Question: (sorry I posted a very similar question earlier, but it looks like my original question was a little bit off)
Here is my code:
'''
$.ajax({
url: 'receive-country.php', //the script to call to get data
dataType: 'json', //data format
success: function(data) //on recieve of reply
{
var inputArray = data;
alert(data);
var test_data = {"af":16.63,"al":11.58,"dz":158.97};
jQuery('#vmap').vectorMap({
map: 'world_en',
backgroundColor: null,
color: '#ffffff',
hoverColor: '#eeeeee',
hoverOpacity: null,
selectedColor: '#dddddd',
values: test_data,
enableZoom: true,
showTooltip: true,
scaleColors: ['#C8EEFF', '#006491'],
normalizeFunction: 'polynomial'
});
}
});
'''
I am receiving via Ajax some 'data' that I want to display on my jQuery map '#vmap'. I created some 'test_data' that works great with the map, but I can't seem to get 'data' in the same format as 'test_data'.
I'm not sure exactly what array formatting 'data' is in, but when I alert it, it comes out as:
'''
US,7,US,9,US,10
'''
How can I change the formatting?
---
Here is the PHP page that sends the JSON data:
'''
$country_result = mysql_query("SELECT * FROM happiness ORDER BY id ASC");
$country_array = array();
while($row = mysql_fetch_array($country_result)) {
$country_array[] = array($row[4], $row[2]);
}
echo json_encode($country_array);
'''
Thanks!
Here is a screenshot of the console-log. I'm not sure how to read it exactly.

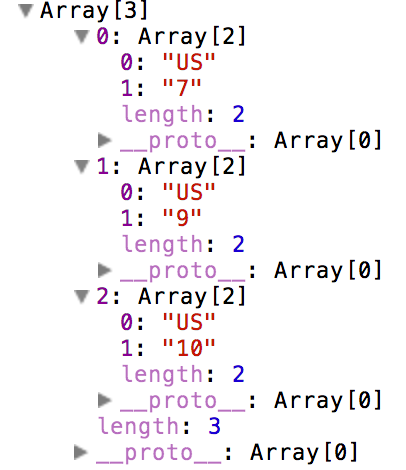
Answer: Judging from the PHP 'data' is most likely a two-dimensional array looking like this:
'''
[[US,7],[US,9],[US,10]]
'''
You could convert it into the other format this way:
'''
var newData = {};
for(var i=0; i<data.length; i++){
newData[data[i][0]] = data[i][1];
}
'''
EDIT: as other answers suggest, the thing to do is obviously to fix the PHP-side of the problem, not to work around it on the javascript side. I'm leaving my answer as it may add some value.